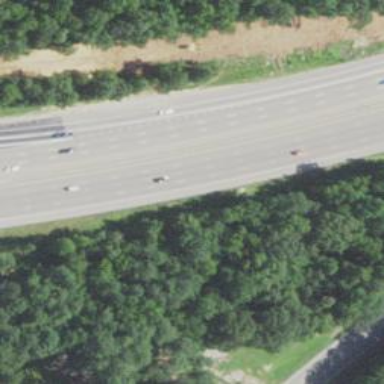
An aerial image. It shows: Asphalt motorway.